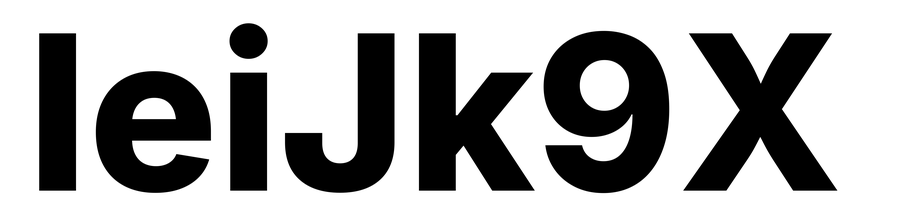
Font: Inter_ExtraBold